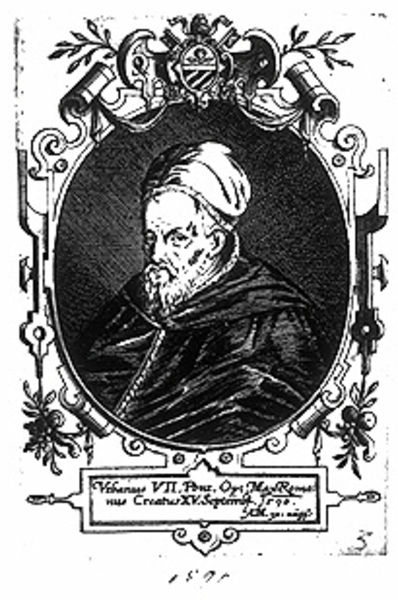
Titel: Bildnis des Papstes Urban des VII.
Künstler: Monogrammist AM
Institution: (Seriendruck)
Schlagwörter: blätter, dunkel, mann, umhang, weiß, sitzen, äste, blumen, hintergrund, hut, mund, nase, ohr, profil, schwarz, stirn, blick, obst, muster, ornament, alt, bart, mütze, augen, böse, falten, johannes, kragen, rahmen, bild, bildnis, portrait, porträt, zweige, geistlicher, mantel, blatt, pflanzen, kontrast, ohren, renaissance, kreis, oval, rundbild, tondo, umrandung, früchte, ranken, holzschnitt, schrift, man, grafik, graphik, klein, weis, rand, hohe, bischof, papst, tafel, kartusche, ernst, inschrift, streng, finster, grimmig, dekor, floral, ornamente, überwurf, knöpfe, jahreszahl, hoch, schild, buch, medaillon, druck, druckgraphik, druckgrafik, schraffur, stich, dreiviertel, text, buchstaben, beschriftung, kardinal, krause, fürst, girlanden, wappen, halbprofil, voluten, schnute, priester, sieben, heiliger, mitra, schlüssel, emblem, ornamentik, turban, verzierungen, kapuze, umhand, lateinisch, frontispiz, tirn, pontifex, rollwerk, backenknochen, einrollung, wapen, blicks, urbanus, blason, ornements, religieux, mann t, urban vii, turmbarn, frontispis